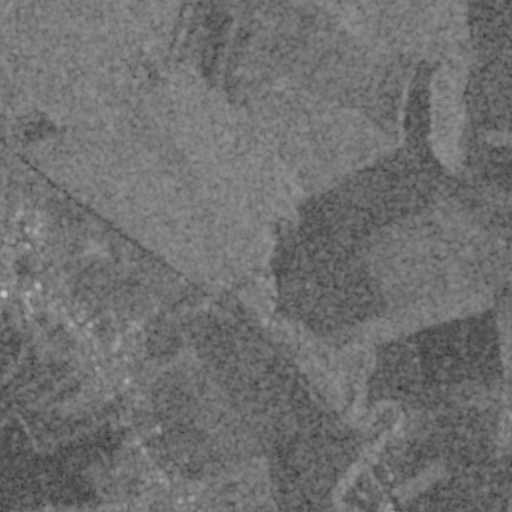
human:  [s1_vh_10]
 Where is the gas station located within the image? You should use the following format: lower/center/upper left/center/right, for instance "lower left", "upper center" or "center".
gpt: The gas station is located in the lower right of the image.
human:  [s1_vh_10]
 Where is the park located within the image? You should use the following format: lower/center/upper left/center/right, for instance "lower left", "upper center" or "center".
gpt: The park is located in the center left of the image.
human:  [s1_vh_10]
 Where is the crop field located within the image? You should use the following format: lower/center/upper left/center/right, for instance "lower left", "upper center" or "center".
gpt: There is no crop field in the image.

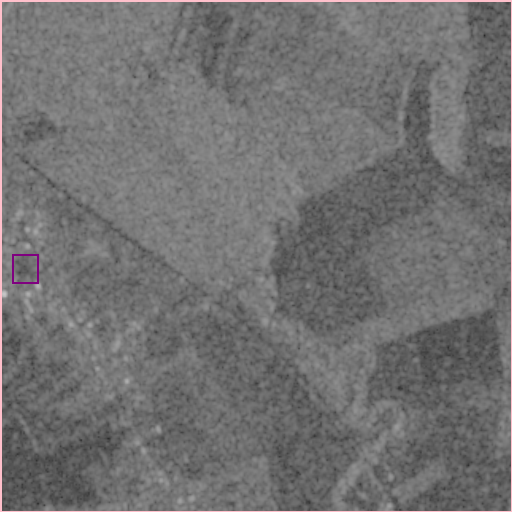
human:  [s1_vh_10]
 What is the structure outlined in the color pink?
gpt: The structure outlined in pink is a crop field.
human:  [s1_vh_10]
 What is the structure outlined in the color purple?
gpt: The structure outlined in purple is a park.
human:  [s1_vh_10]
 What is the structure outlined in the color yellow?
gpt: There is no yellow outline.